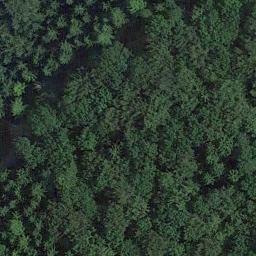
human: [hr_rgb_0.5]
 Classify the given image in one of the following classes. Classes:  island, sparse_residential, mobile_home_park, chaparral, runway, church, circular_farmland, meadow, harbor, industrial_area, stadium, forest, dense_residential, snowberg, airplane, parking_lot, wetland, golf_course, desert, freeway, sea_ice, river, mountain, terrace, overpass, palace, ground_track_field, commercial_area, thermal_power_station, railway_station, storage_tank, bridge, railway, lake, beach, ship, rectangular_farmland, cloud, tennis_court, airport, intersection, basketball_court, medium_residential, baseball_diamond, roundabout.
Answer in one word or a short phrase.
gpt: forest